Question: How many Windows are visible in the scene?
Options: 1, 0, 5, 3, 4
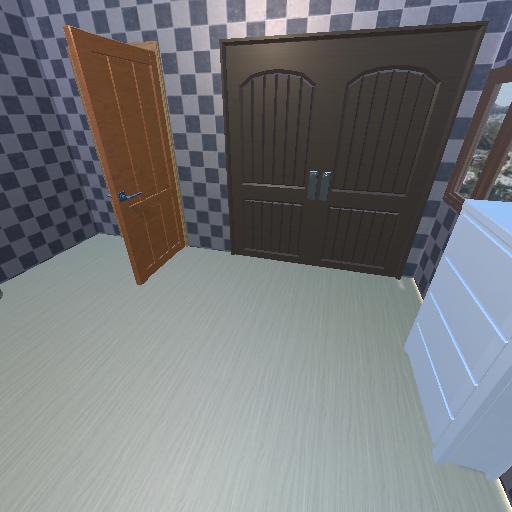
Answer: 1